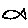
Label: fish